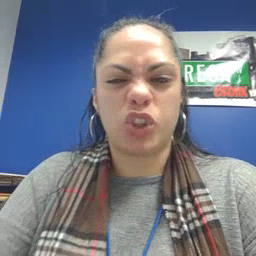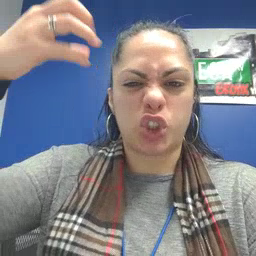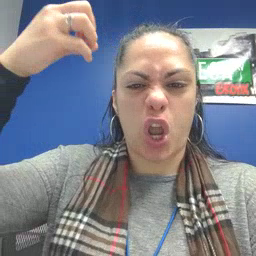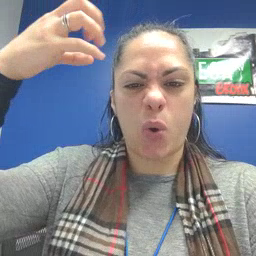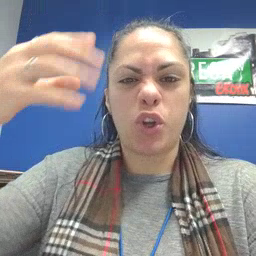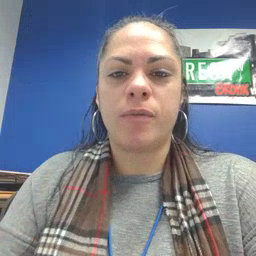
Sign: shower